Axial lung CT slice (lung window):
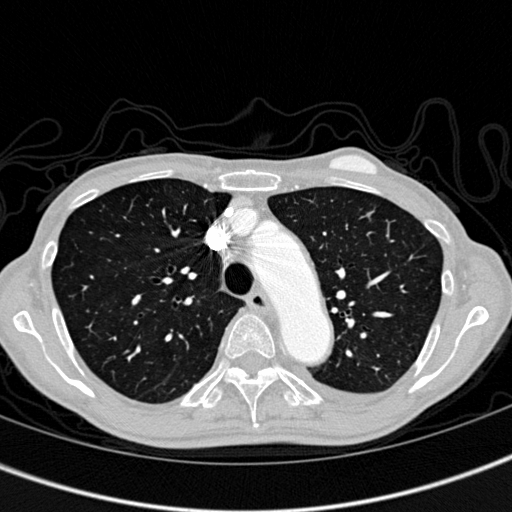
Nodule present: no